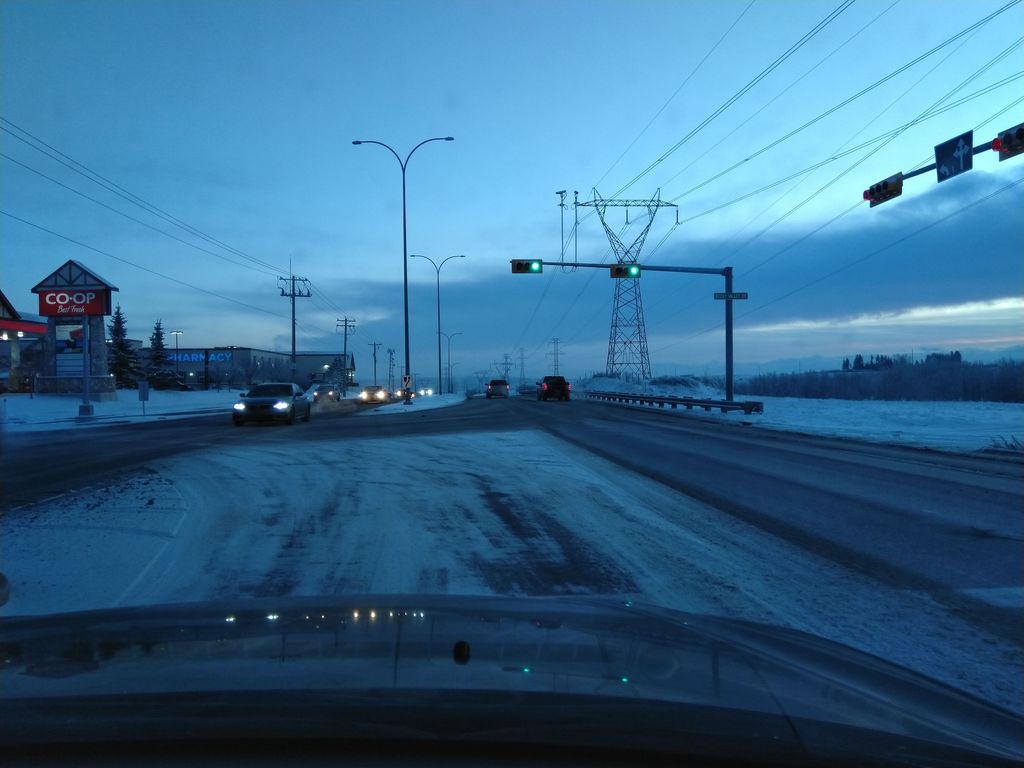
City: calgary